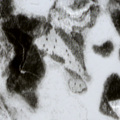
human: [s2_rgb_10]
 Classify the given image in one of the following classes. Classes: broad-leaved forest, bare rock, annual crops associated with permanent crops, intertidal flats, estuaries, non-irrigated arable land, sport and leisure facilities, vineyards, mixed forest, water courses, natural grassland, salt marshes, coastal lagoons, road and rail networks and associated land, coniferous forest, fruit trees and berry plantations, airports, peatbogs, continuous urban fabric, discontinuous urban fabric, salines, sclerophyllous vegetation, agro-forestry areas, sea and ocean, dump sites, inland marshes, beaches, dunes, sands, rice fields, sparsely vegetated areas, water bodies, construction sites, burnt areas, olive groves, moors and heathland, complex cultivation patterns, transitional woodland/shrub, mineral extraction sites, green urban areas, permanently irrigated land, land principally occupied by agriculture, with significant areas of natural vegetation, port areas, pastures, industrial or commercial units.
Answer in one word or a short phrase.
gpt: coniferous forest, mixed forest, transitional woodland/shrub, peatbogs